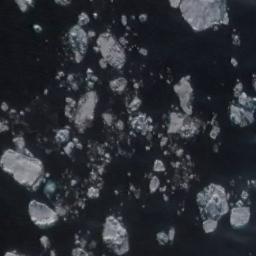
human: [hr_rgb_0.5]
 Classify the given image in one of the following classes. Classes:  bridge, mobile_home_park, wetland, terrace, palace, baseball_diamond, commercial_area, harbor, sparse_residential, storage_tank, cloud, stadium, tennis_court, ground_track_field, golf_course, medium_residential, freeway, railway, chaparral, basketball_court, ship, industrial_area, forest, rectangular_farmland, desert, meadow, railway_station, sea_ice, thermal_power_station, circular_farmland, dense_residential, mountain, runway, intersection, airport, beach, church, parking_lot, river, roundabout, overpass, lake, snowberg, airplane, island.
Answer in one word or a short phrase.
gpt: sea_ice